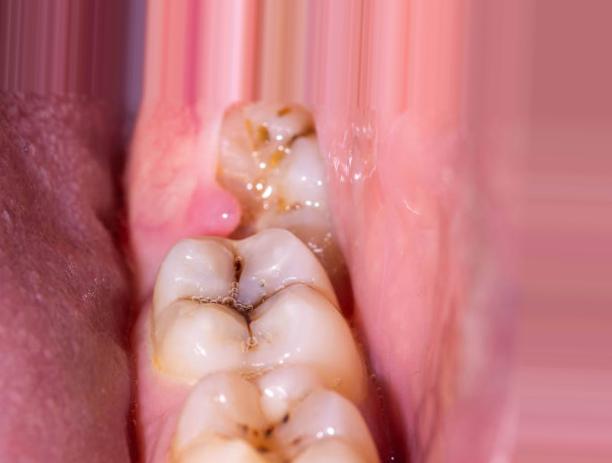
Condition: Caries